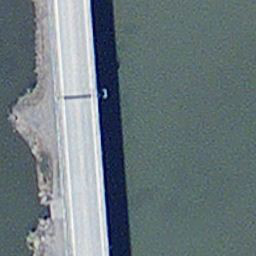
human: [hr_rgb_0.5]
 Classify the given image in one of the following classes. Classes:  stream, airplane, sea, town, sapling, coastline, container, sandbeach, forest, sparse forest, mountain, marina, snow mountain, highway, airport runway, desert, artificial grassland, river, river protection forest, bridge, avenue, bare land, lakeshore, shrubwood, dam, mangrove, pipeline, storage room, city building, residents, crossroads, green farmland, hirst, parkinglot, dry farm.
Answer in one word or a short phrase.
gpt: bridge